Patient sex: M
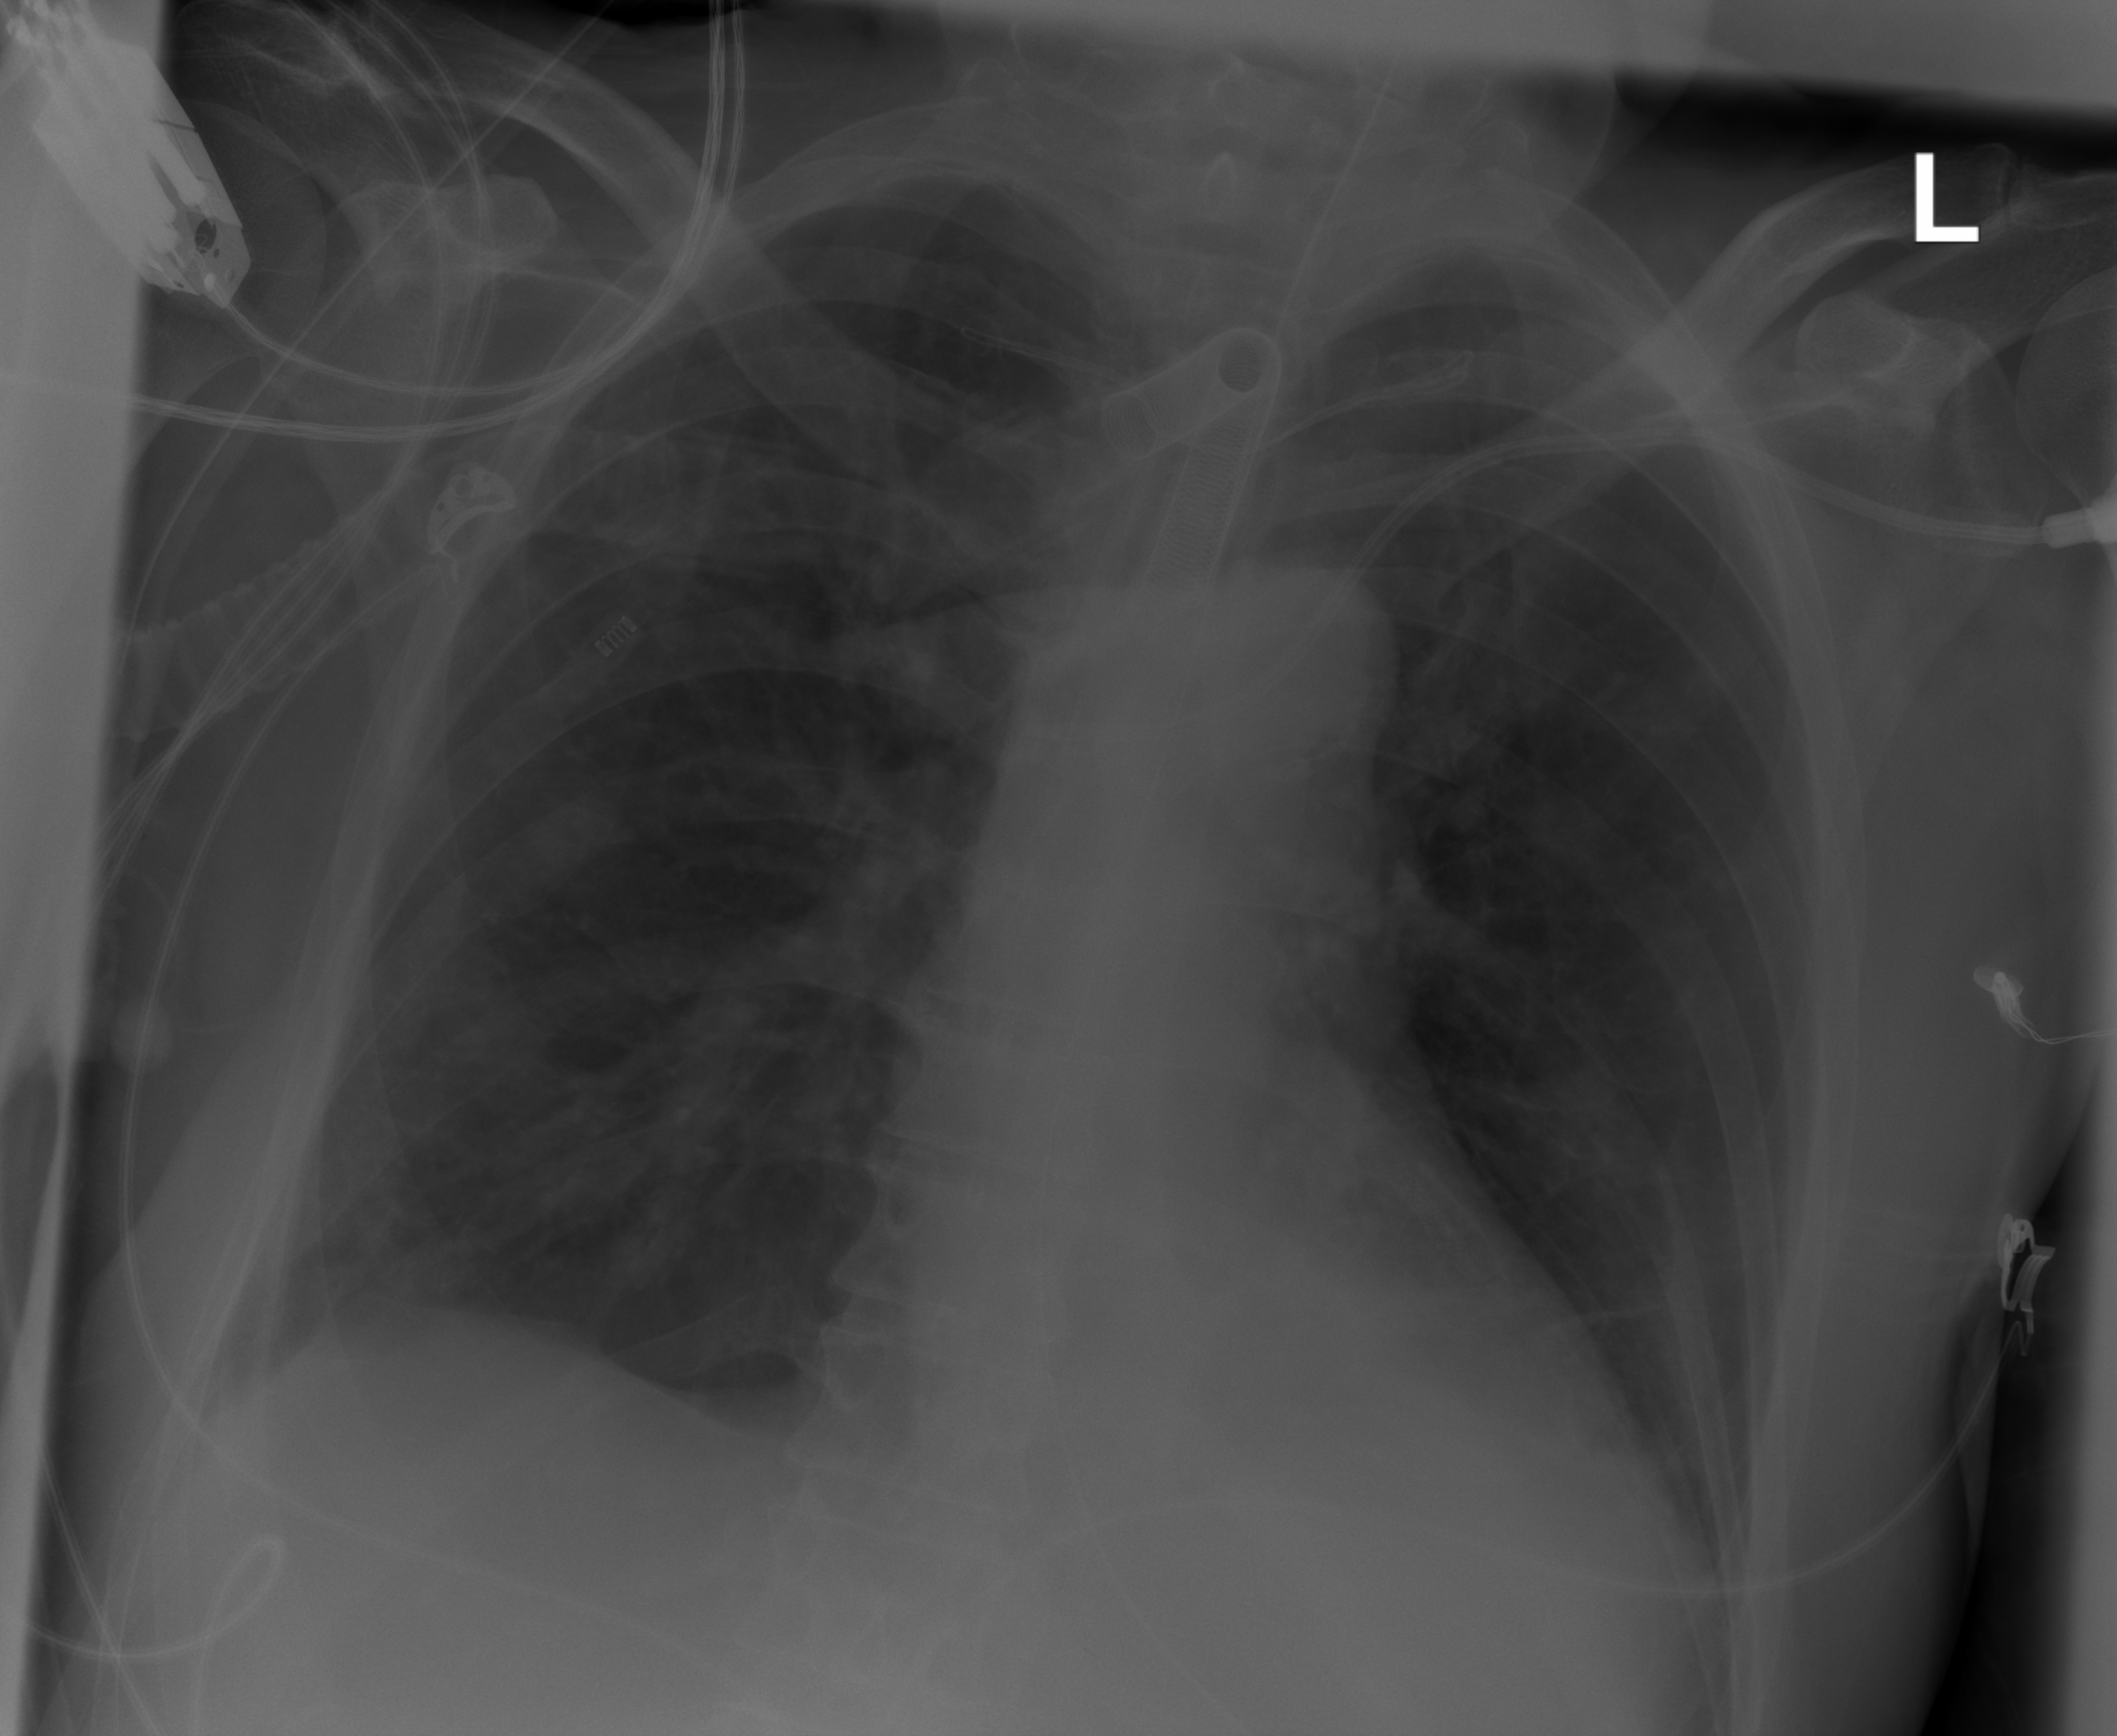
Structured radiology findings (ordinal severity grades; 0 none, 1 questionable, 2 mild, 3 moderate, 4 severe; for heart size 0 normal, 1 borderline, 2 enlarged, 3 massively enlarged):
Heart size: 1
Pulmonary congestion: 1
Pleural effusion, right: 1
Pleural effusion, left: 1
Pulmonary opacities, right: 2
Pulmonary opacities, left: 2
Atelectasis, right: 2
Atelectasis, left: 0